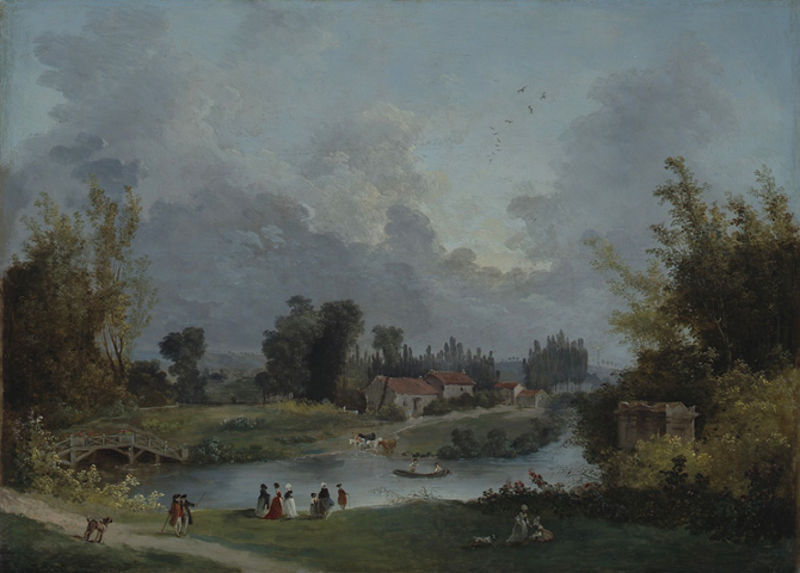
Titel: Parklandschaft
Künstler: Hubert Robert
Standort: Karlsruhe
Institution: Staatliche Kunsthalle Karlsruhe
Schlagwörter: baum, blau, dunkel, gemälde, gewitter, gruppe, himmel, schatten, wasser, wolken, aquarell, bäume, fluss, frauen, grün, landschaft, menschen, mädchen, see, teich, ufer, abend, blumen, damen, frankreich, grau, holz, hüte, kleider, männer, nacht, ölbild, gebäude, gras, haus, hund, park, rot, tiere, weg, wiese, wolke, gesellschaft, herren, leute, malerei, barock, öl, bach, horizont, häuser, kühe, natur, pappeln, strauch, vögel, weite, brücke, büsche, flach, hütte, land, adel, familie, kind, paar, personen, wald, bauern, boot, kahn, pferd, pferde, stock, vogelschwarm, maus, zypressen, huf, schiff, segelboot, sommer, italien, gehstock, hang, dorf, dächer, hof, ausflug, idylle, picknick, spazieren, figuren, ölgemälde, staffage, steg, sturm, blue, hat, men, people, white, country, dark, dresses, gray, green, ladies, painting, woman, yellow, spielen, freizeit, ruderer, reflection, abendstimmung, ruine, spaziergang, idyll, flusslandschaft, idyllisch, leinwand, niederländisch, sonntag, baumgruppe, malerisch, romantisch, cloud, clouds, horses, sky, tree, laubbäume, boat, building, hills, house, lake, landscape, nature, shore, water, bauernhaus, horizon, houses, roof, roofs, trees, village, graublau, adlige, kate, spaziergänger, grass, river, bushes, path, genießen, purple, shadow, animals, bird, dog, dogs, hats, birds, romantic, weise, baumgruppen, boats, cloudy, storm, bäum, bridge, meadow, victorian, outside, day, promenade, pastoral, paare, bootsfahrt, flussufer, doors, buildings, walk, klassizimus, constable, cows, farm, horse, pond, gowns, bäme, fashion, row, stick, bäime, kledung, bbaum, countryside, picnic, spatzieren, picknich, walkway, samstag, 19. jahrhundert, bauernahus, piquenique, boathouse, long dress, stivk, outbuilding, humpback, lussbrücke gemälde